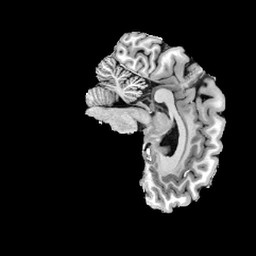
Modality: T1w
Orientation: sagittal
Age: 23
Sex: female
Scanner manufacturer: siemens
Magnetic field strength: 6.98 T
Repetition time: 6 s
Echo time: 0.00302 s